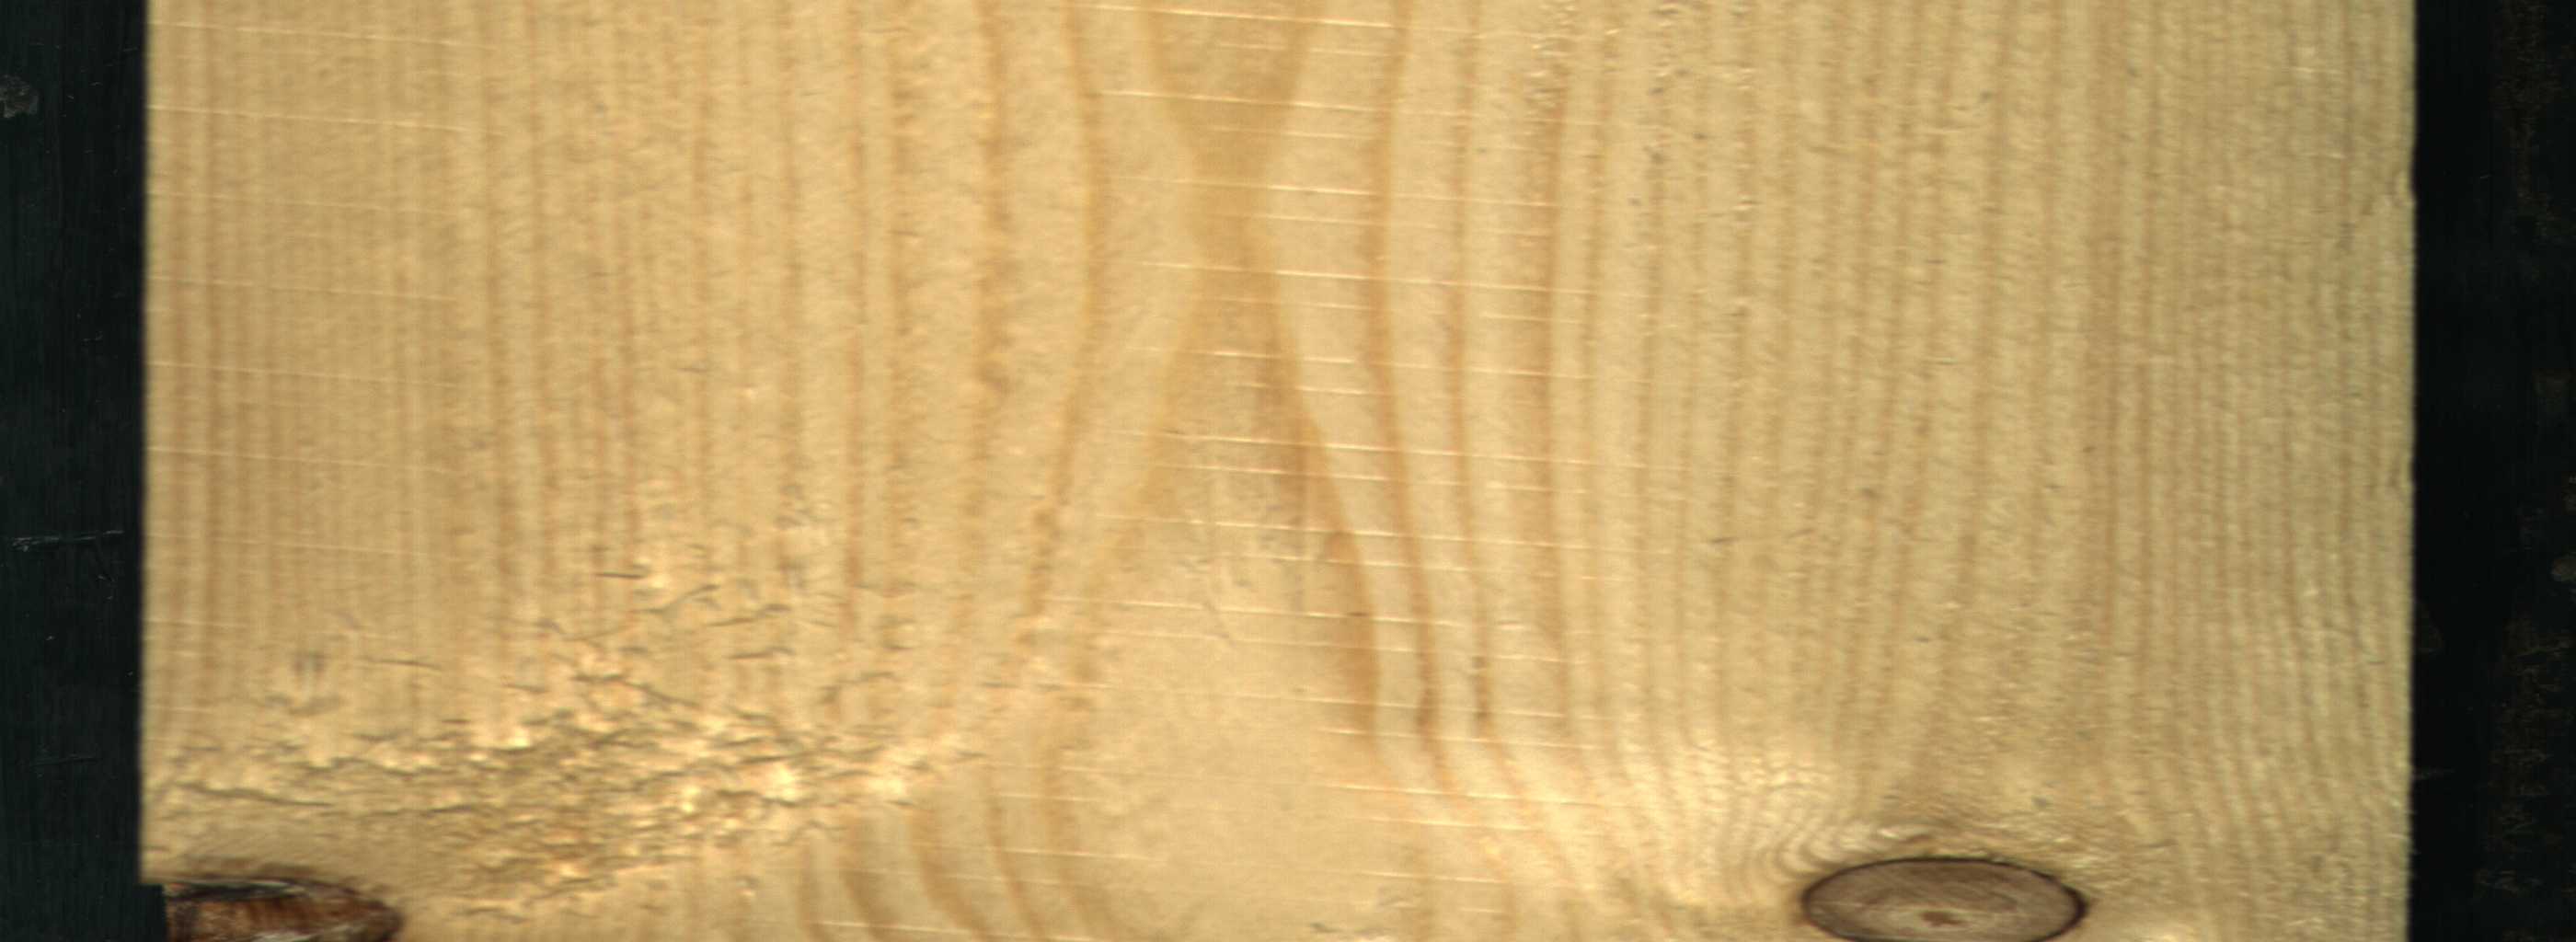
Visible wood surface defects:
Knot_missing
Dead_Knot
Dead_Knot